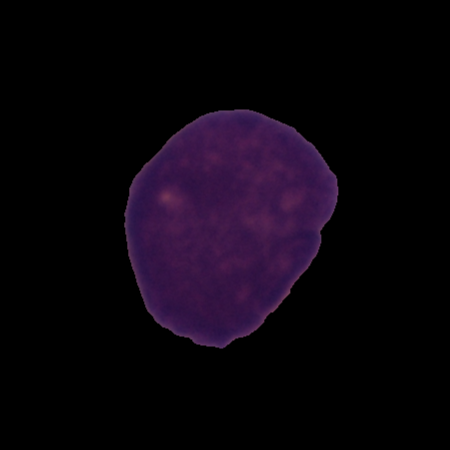
Label: cancer